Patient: sex F, age 52
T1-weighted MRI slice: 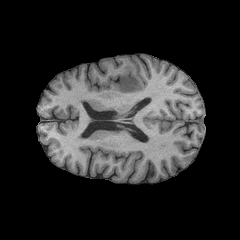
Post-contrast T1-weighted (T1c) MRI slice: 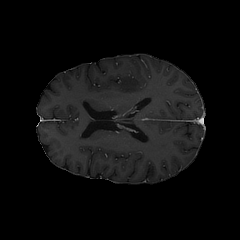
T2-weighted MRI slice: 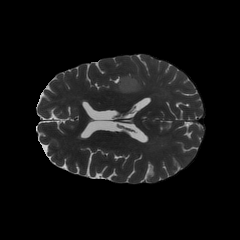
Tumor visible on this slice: yes
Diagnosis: Glioblastoma, IDH-wildtype
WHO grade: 4